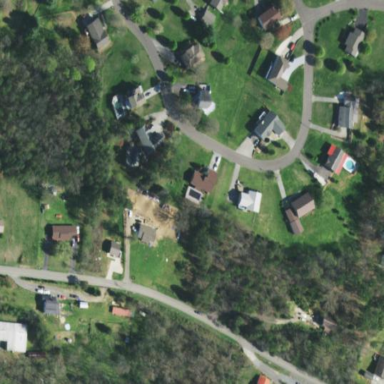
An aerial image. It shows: Single-family residential area.